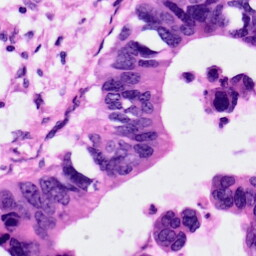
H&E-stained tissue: Pancreatic